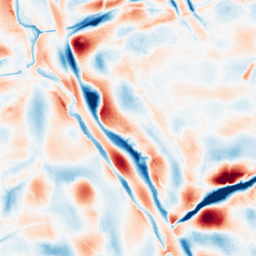
Category: wavelet
Decomposition family: wavelet_biorthogonal
Decomposition parameters: wavelet: bior5.5
level: 5
Upsampling method: lanczos
Upsampling parameters: scale: 2
Upsampling scale: 2